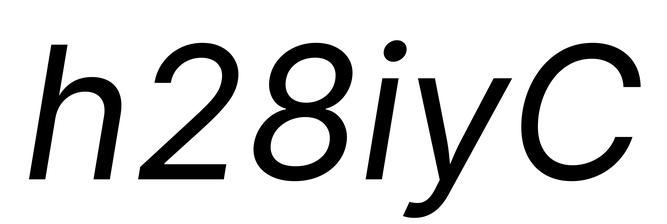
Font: Inter-Italic_Italic